Aerial crown-view tile of a tropical tree (Barro Colorado Island, Panama), acquired 20250124:
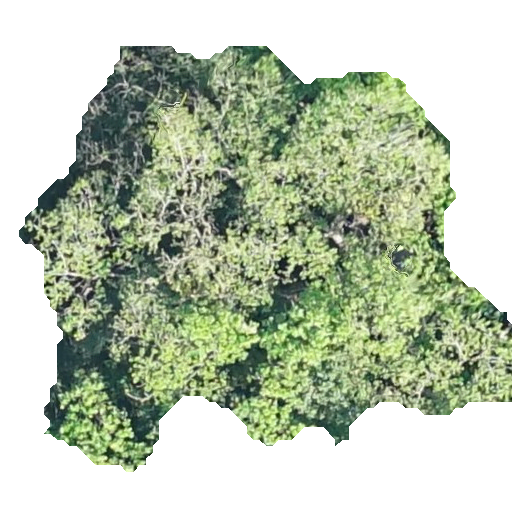
Species: Anacardium excelsum
GBIF accepted scientific name: Anacardium excelsum
Crown area: 217.534 m²